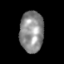
Tissue: skin
Cell type: Epithelial cells
Senescence score: 0.2841
Nuclear area (px): 963
Mean DAPI intensity: 139.261